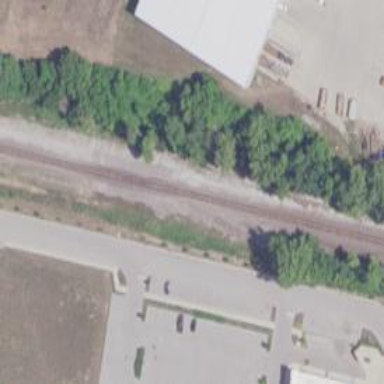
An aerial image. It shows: Disused railway.